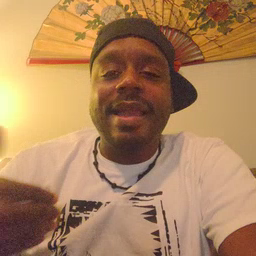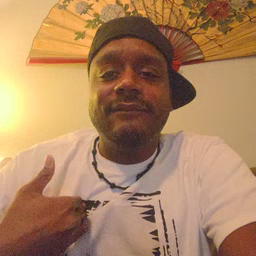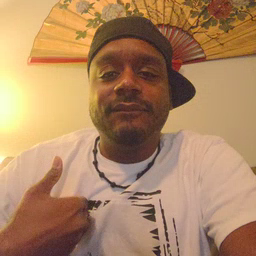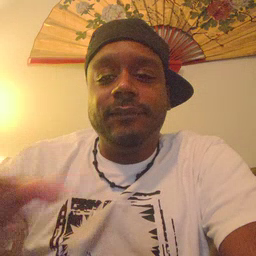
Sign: have